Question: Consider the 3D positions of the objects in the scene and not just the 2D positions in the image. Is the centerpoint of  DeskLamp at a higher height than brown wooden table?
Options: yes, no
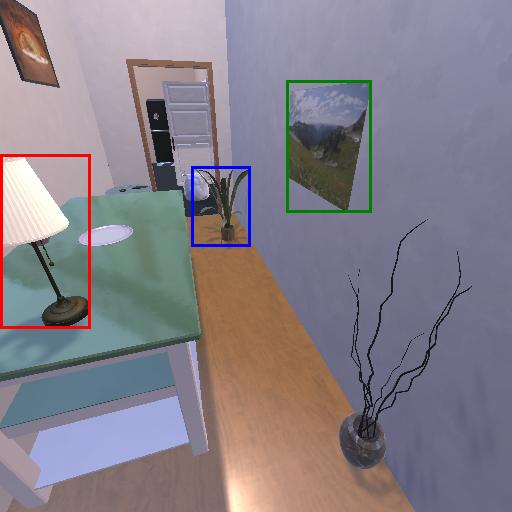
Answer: yes